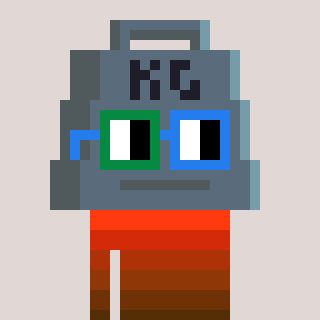
a pixel art character with square green and blue glasses, a weight-shaped head and a teal-colored body on a warm background